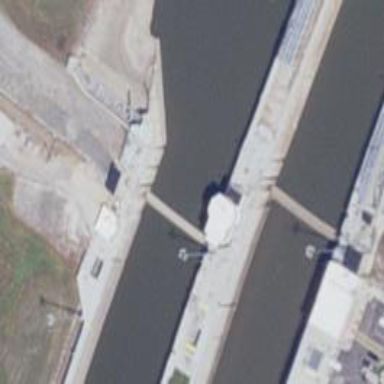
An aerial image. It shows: Lock gate along waterway.